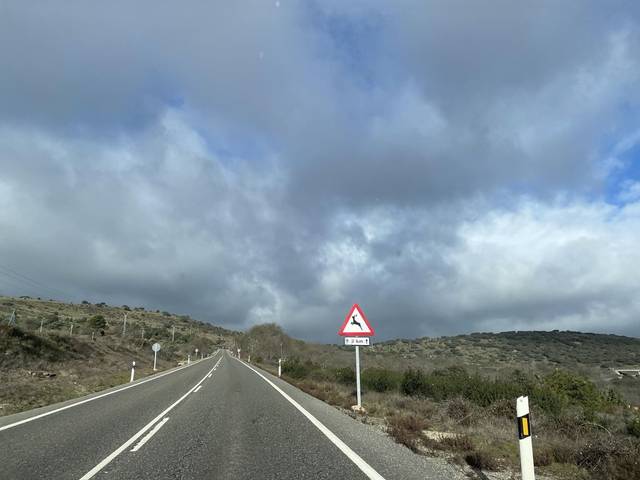
Region: Spain
Coordinates: 40.943, -3.635